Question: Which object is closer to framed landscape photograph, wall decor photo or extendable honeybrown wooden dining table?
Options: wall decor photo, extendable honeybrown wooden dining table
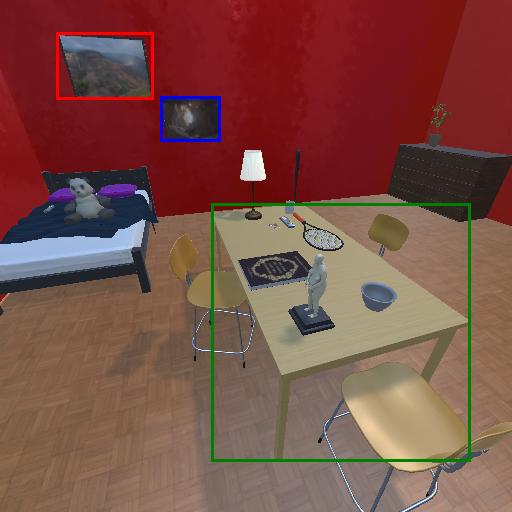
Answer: wall decor photo